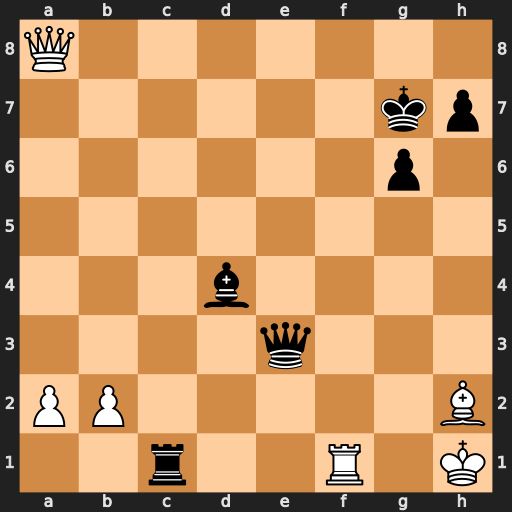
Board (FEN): Q7/6kp/6p1/8/3b4/4q3/PP5B/2r2R1K
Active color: w
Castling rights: -
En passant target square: -
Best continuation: Qf8#